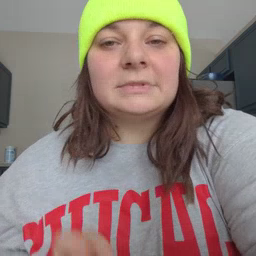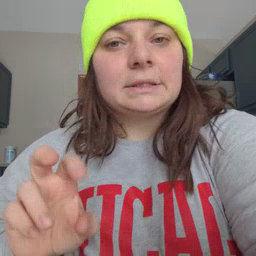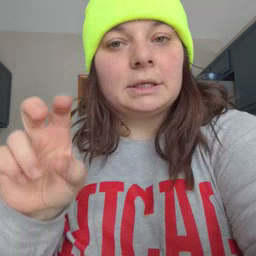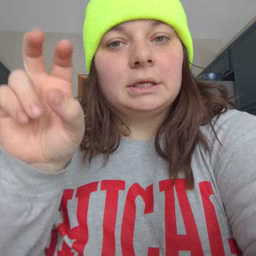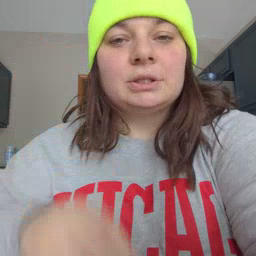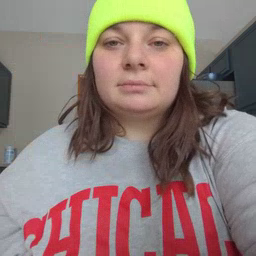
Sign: stairs